RGB frame:
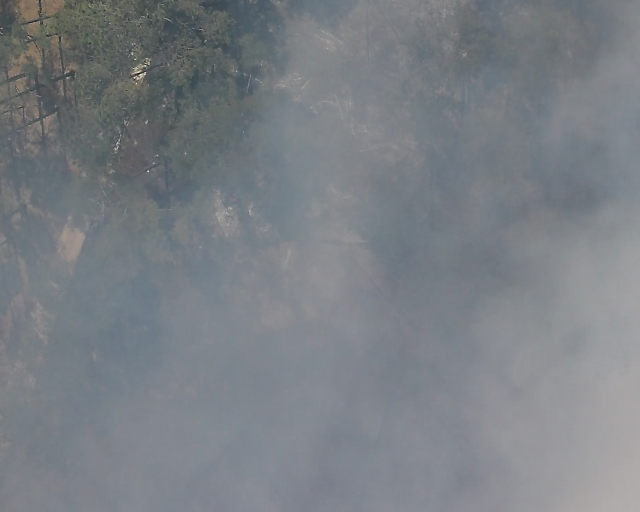
Thermal frame:
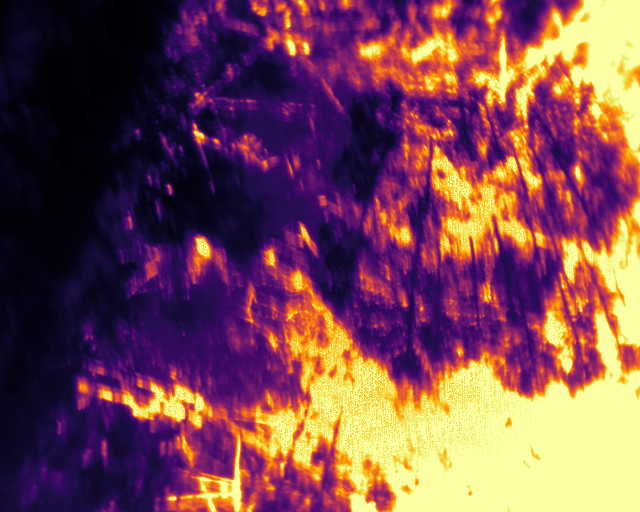
Captured: 2026-02-27 02:39:48
Pixels at or above 80 °C: 152904 (fraction of frame: 0.4666)